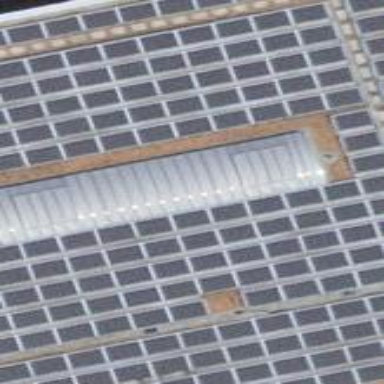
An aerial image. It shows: Solar power generator utilizing photovoltaic technology with solar photovoltaic panels.